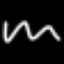
Label: squiggle